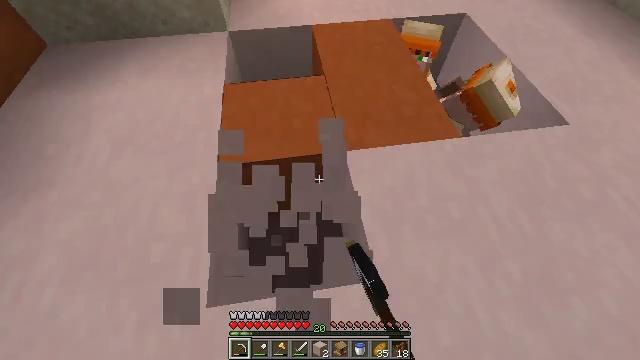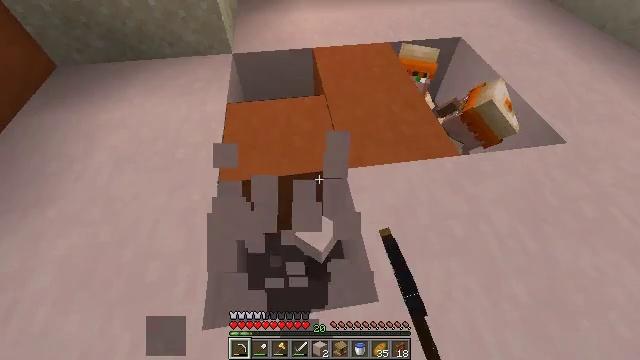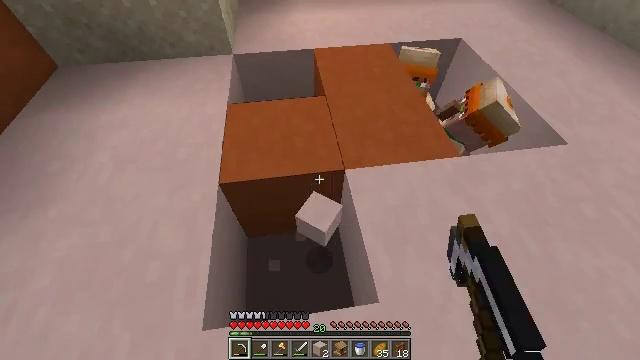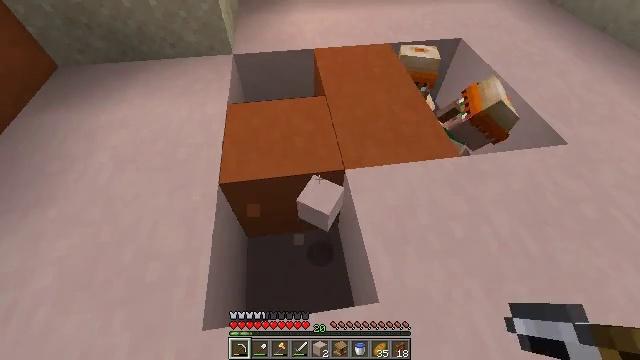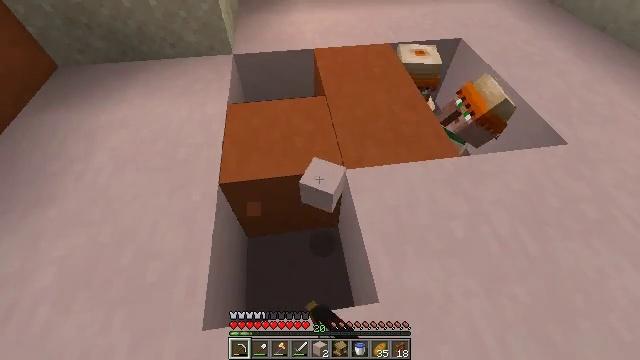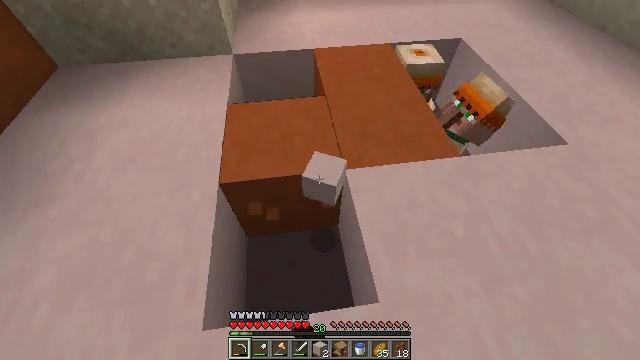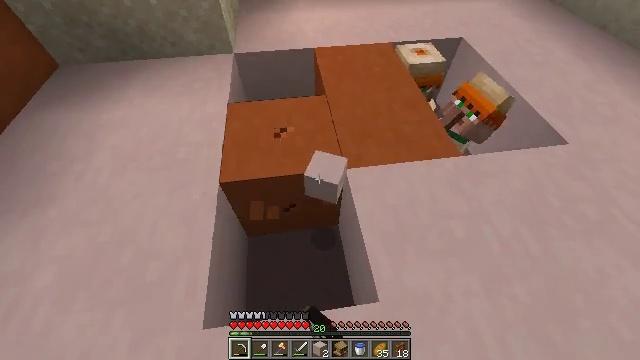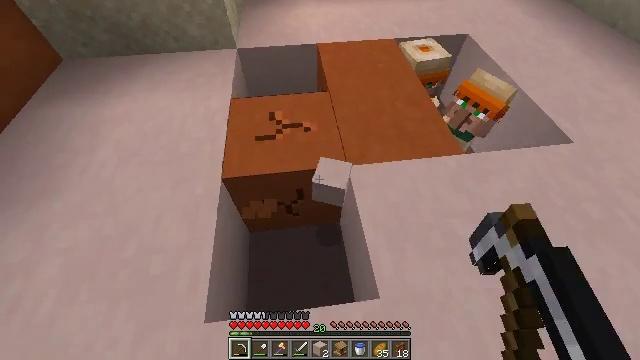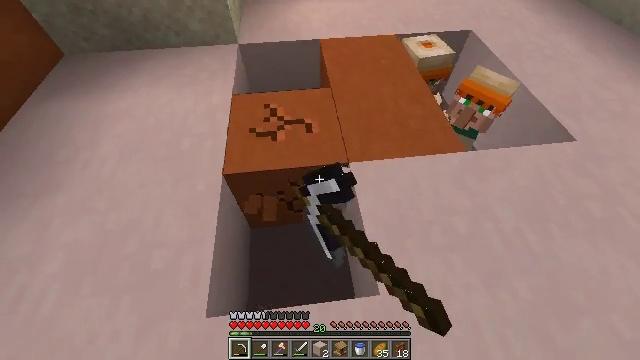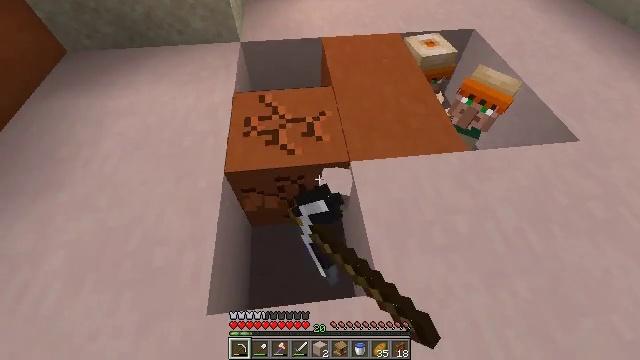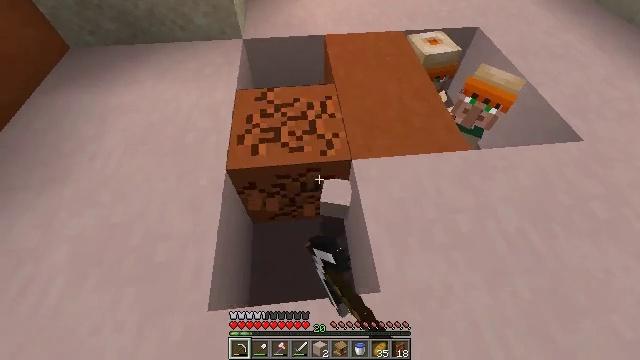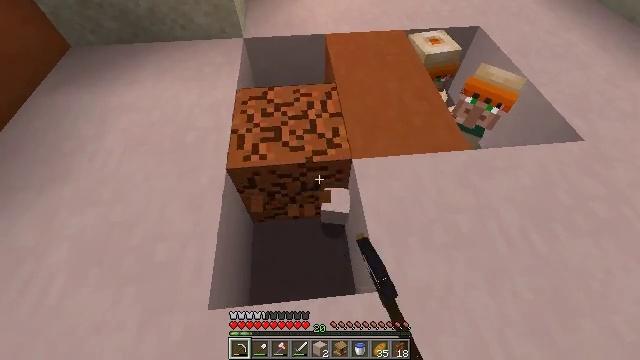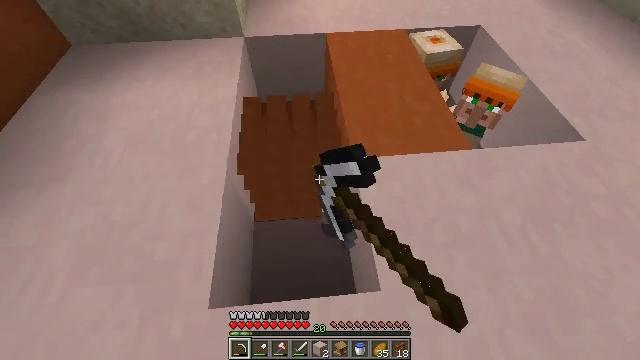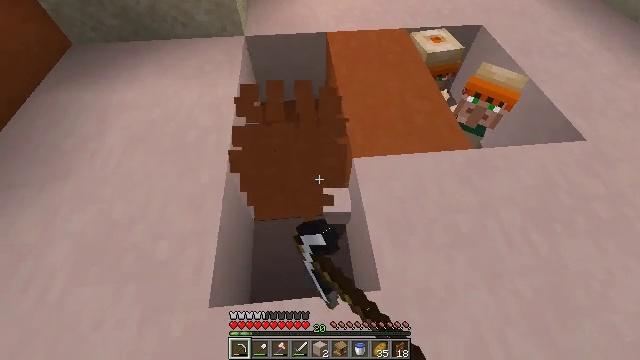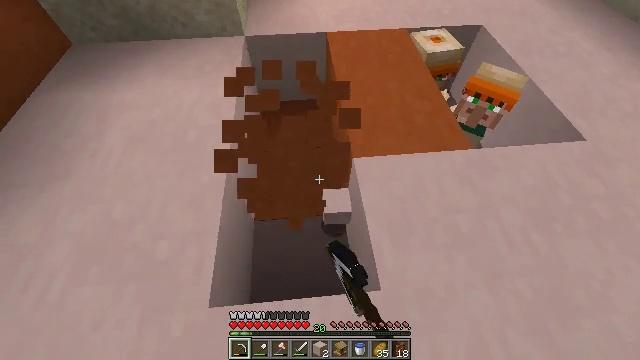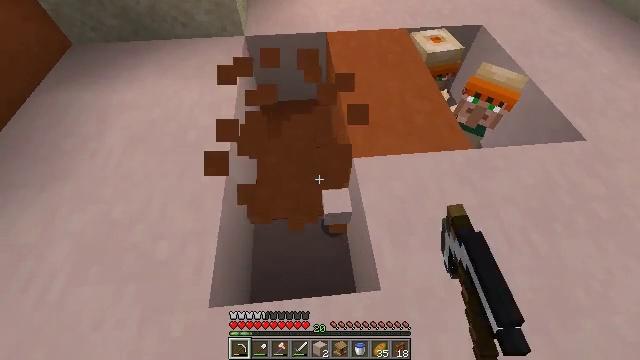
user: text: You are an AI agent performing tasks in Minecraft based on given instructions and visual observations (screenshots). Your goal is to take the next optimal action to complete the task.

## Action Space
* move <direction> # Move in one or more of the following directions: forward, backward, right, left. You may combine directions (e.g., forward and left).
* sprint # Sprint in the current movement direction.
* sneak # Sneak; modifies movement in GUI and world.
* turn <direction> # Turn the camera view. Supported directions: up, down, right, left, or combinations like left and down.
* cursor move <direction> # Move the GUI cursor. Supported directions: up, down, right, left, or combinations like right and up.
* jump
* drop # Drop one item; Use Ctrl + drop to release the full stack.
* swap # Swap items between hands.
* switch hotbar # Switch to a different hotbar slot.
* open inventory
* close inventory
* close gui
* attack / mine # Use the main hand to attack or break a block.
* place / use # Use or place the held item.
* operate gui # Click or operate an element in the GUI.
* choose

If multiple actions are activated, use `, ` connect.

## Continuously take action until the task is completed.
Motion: motion action
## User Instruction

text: Collect orange terracotta for building.
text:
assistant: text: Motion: turn up
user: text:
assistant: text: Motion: no_op
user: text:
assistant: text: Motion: attack / mine
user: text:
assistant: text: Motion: attack / mine
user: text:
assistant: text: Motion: attack / mine
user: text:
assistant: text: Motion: attack / mine
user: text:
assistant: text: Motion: attack / mine
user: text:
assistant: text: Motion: attack / mine
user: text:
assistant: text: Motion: attack / mine
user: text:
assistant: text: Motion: attack / mine
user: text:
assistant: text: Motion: attack / mine
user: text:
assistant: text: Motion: attack / mine
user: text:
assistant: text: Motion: attack / mine
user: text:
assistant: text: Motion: attack / mine
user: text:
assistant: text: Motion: attack / mine
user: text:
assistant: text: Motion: attack / mine
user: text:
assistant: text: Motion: attack / mine
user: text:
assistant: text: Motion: attack / mine
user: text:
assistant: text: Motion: turn left and down, attack / mine
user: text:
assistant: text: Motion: turn down, attack / mine
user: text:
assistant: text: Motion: attack / mine
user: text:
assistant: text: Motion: attack / mine
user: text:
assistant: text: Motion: attack / mine
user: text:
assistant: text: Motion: attack / mine
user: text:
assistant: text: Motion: attack / mine
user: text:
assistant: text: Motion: attack / mine
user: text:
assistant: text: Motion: attack / mine
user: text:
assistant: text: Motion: attack / mine
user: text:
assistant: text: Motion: attack / mine
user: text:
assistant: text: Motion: attack / mine